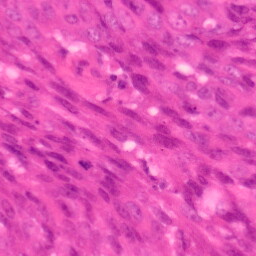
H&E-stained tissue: Colon